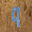
Label: 9